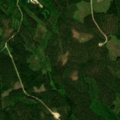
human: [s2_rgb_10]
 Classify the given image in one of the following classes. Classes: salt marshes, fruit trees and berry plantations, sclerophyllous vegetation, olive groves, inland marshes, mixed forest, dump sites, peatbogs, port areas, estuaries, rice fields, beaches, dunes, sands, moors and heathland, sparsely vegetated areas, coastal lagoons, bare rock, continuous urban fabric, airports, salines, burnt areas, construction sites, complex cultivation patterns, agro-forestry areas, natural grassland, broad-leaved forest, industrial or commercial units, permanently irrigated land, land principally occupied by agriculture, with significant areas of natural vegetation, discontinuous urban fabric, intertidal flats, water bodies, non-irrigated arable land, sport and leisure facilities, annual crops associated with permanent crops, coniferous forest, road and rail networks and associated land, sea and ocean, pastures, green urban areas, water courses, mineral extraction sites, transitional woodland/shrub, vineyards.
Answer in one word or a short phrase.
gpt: coniferous forest, mixed forest